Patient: sex F, age 59
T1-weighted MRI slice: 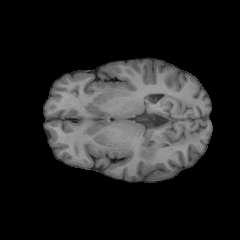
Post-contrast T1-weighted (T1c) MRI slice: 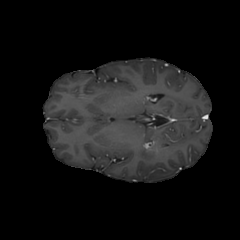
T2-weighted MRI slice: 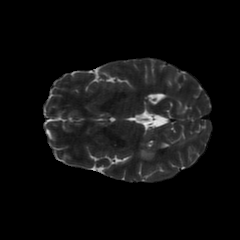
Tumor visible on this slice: yes
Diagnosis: Glioblastoma, IDH-wildtype
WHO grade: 4